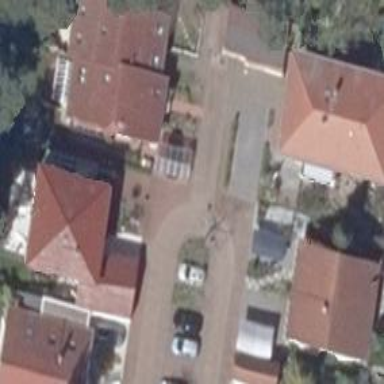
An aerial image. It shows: Living street.